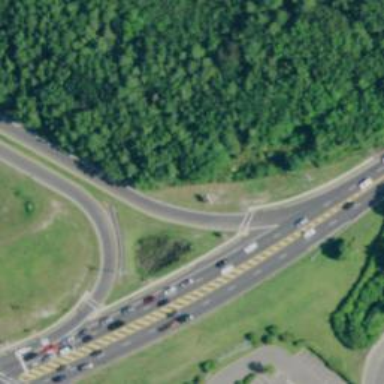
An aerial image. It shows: Trunk link highway.